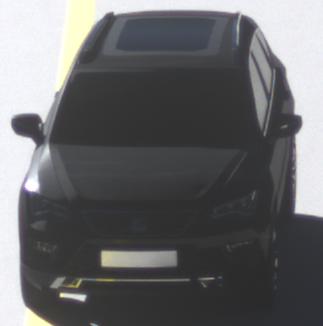
Make: SEAT
Model: Ateca 1.0 TSI Ecomotive
Detailed model: Ateca (5FP)
Model produced from: 2016/08
Model produced until: 2018/08
Doors: 5
Color: black
Road condition: dry road
Daytime: morning or afternoon
Contrast: high contrast